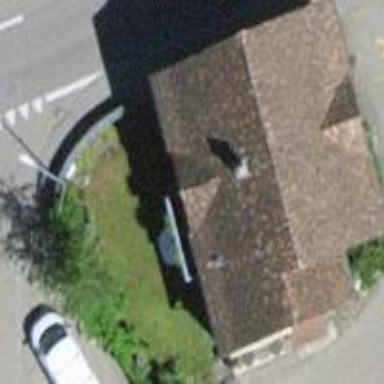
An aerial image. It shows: Detached building with gabled roof. The building is light yellow in color.